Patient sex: F
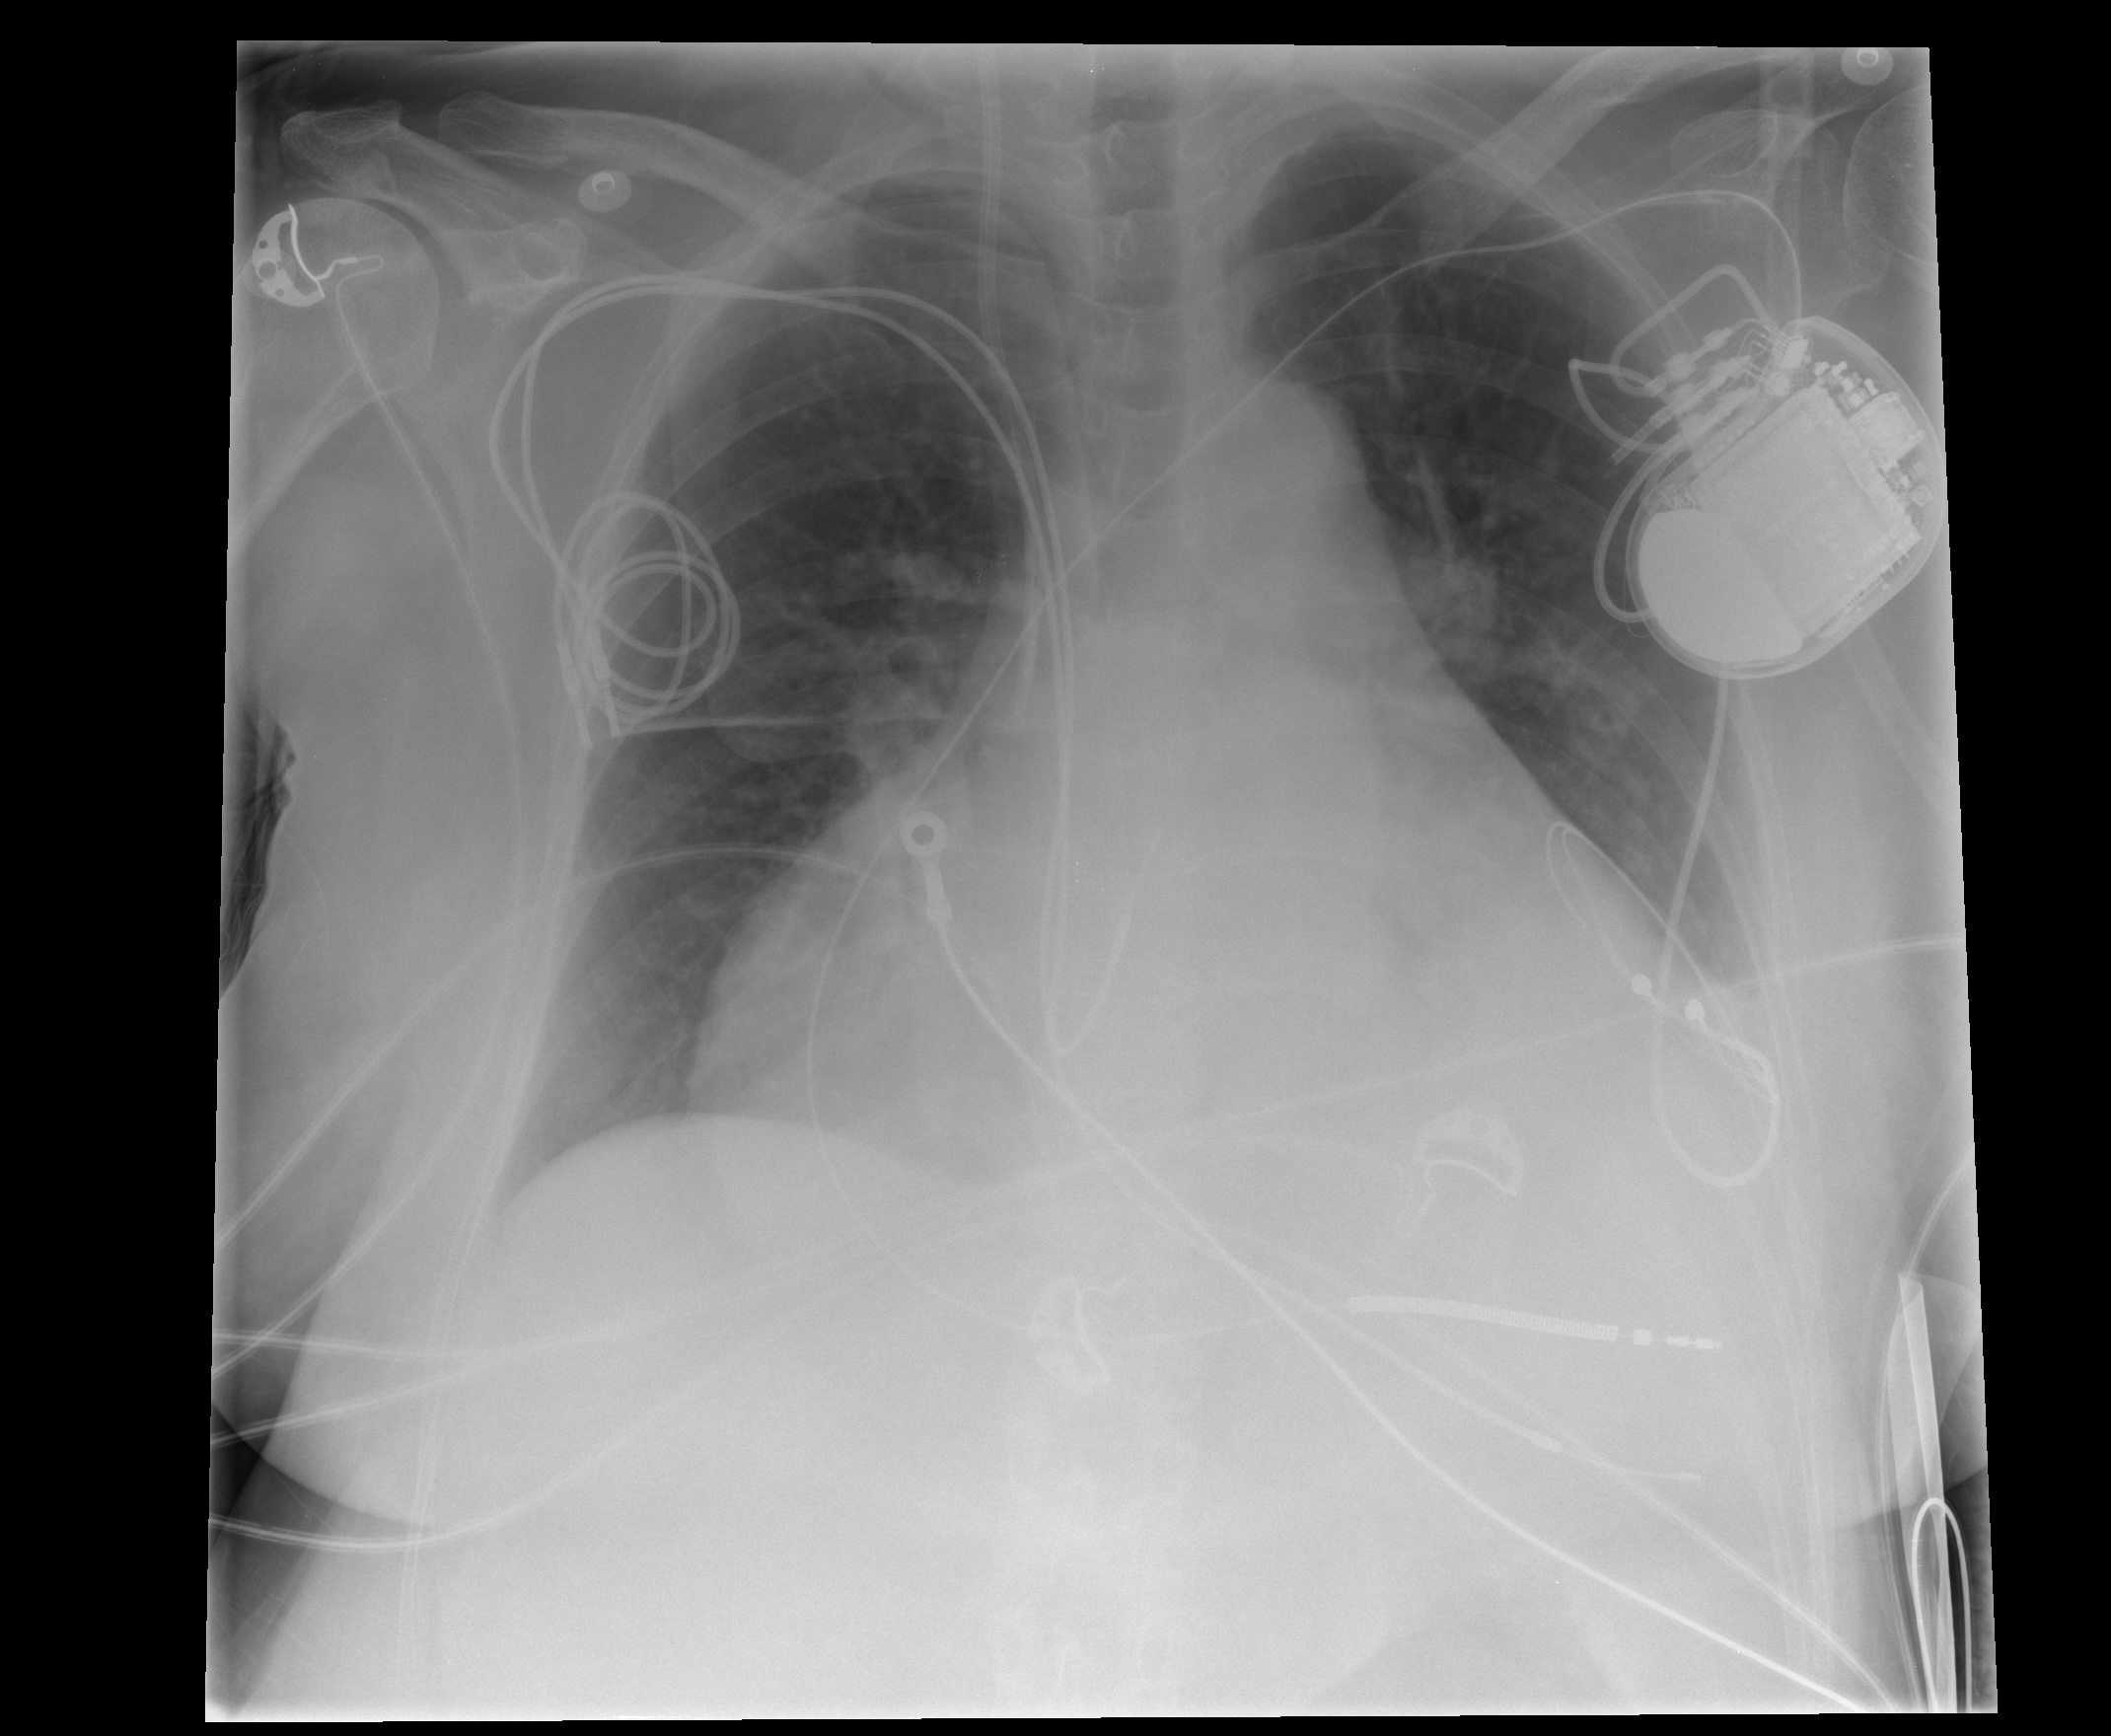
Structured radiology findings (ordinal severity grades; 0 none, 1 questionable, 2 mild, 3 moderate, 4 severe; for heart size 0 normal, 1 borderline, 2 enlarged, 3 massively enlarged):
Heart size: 3
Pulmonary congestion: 0
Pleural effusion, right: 0
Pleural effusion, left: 2
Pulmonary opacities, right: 0
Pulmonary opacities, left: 0
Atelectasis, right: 0
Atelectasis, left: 2